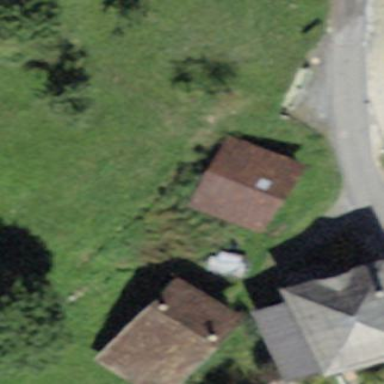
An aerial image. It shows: Shed.